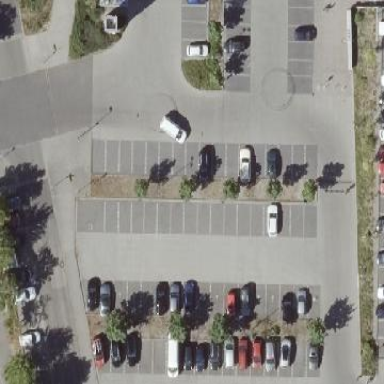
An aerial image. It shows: Parking area with paving stones surface.